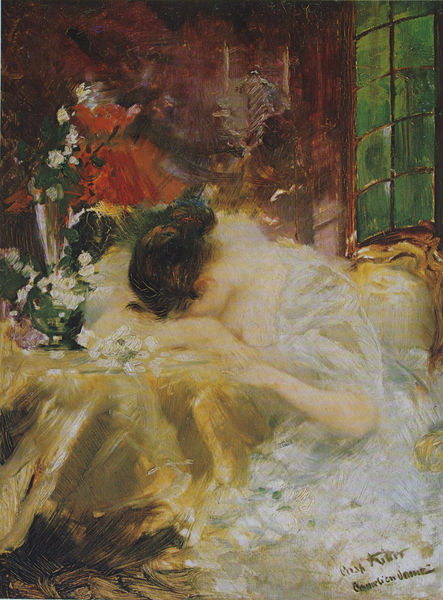
Titel: Cameliendame
Künstler: Caspar Johann Ritter
Standort: München
Institution: Privatbesitz
Schlagwörter: blätter, feder, gemälde, hand, haut, kopf, laub, nackt, schlaf, weiß, gelb, grob, grün, impressionismus, mädchen, ocker, sitzen, ausschnitt, blume, blumen, braun, brust, bunt, busen, degas, fenster, frau, frisur, glas, grau, haar, hell, hintergrund, kleid, licht, ohr, pastell, raum, renoir, rücken, stuhl, szene, tisch, zimmer, ölbild, blüten, dame, rot, tuch, ball, malerei, jung, wand, arm, arme, band, falten, gesicht, halten, inkarnat, knoten, samt, trauer, ärmel, hals, hände, innenraum, möbel, portrait, porträt, rückenlehne, signatur, tischdecke, tischtuch, öl, zweige, pastos, gold, haare, interieur, kelch, sessel, decke, tänzerin, dekollete, gebeugt, locken, rosa, traurig, zart, genre, ofen, vase, dutt, farbig, ruhe, schlafen, schlafende, blumenvase, lehne, tüll, abstrakt, sprossenfenster, lila, violett, pause, rast, nacken, ölgemälde, unglück, wild, braut, polster, detail, inschrift, kerze, bett, kerzen, leuchter, strauss, vasen, langweilig, stofflichkeit, liegend, braune haare, blumenstrauss, versteckt, haarknoten, sprossen, traum, weinen, pinselstrich, puppe, toulouse-lautrec, faulheit, kreuze, versunken, müde, verborgen, grüb, wei?, grü, träumen, kostbarkeiten, tränen, verzweifelt, dunkelhaarig, schopf, stuch, kummer, cameliendame, koller, nickerchen, oskar, weinende, weisses kleid, weint, fung, einschauen